Field crop: maize
Growth stage: 2
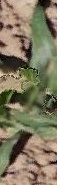
Species: maize